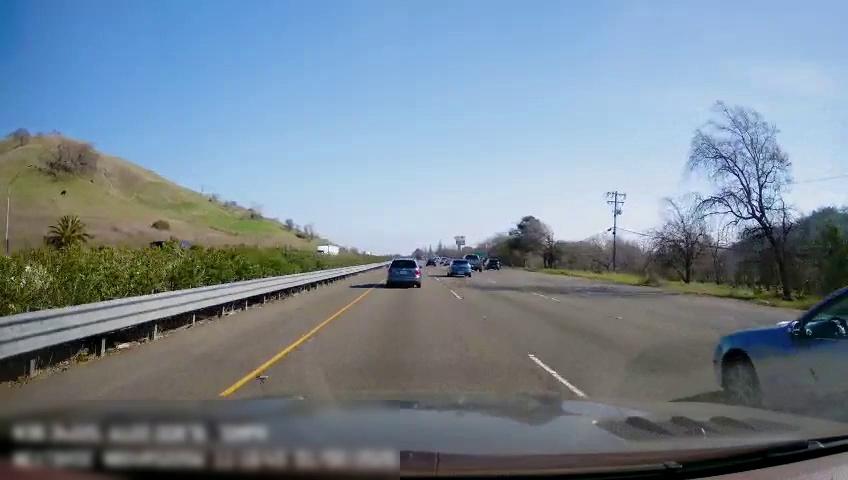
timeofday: Day
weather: Sunny
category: Drivable Space
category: Vehicles | Car
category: Vehicles | Truck
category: Vehicles | Truck
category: Vehicles | Car
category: Vehicles | Car
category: Vehicles | Car
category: Vehicles | SUV
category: Lanes | Current Lane
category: Lanes | Current Lane
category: Lanes | Alternate Lane